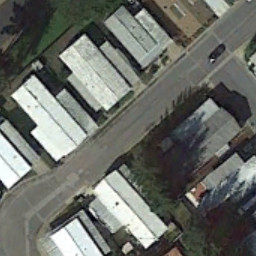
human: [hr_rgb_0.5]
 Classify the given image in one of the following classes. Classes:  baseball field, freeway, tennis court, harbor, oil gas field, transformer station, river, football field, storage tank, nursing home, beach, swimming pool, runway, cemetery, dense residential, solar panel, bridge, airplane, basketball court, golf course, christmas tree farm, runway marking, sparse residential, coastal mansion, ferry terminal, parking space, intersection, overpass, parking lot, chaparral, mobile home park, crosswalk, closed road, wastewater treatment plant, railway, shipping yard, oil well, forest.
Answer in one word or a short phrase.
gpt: mobile home park